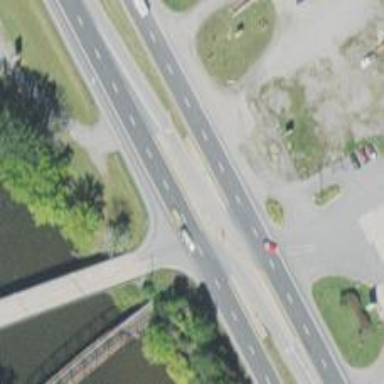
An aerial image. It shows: Trunk link highway.